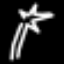
Label: palm tree